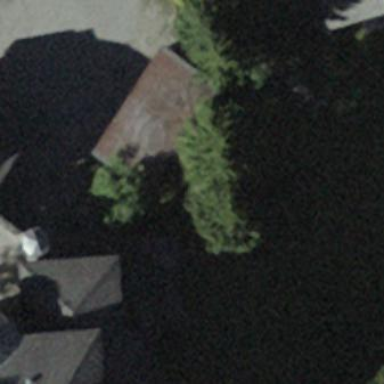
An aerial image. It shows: Building with tiled roof.